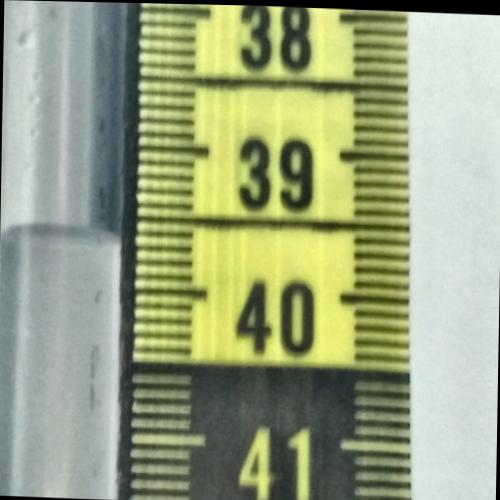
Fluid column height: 39.6 cm